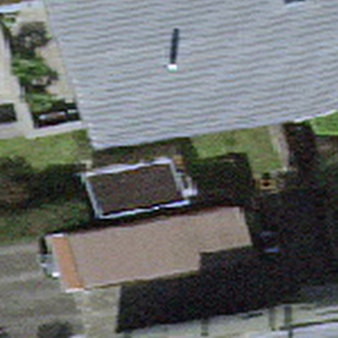
Label: other